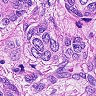
Metastatic tissue present: yes